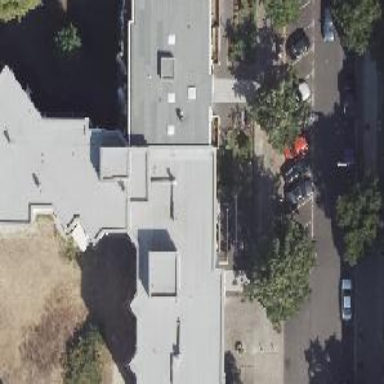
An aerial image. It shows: Flat roofed building with silver coloring.